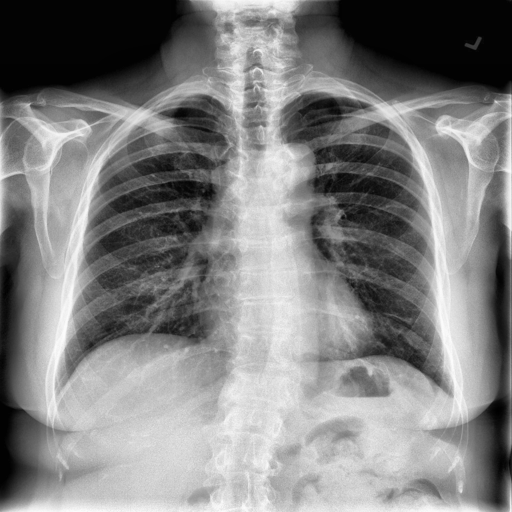
Finding: NORMAL